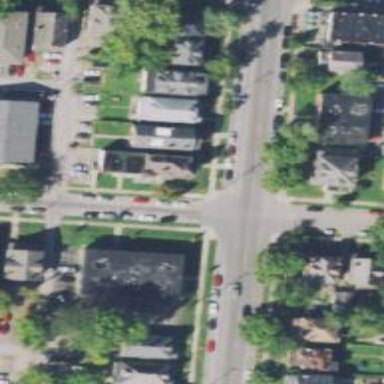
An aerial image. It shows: Neighborhood.